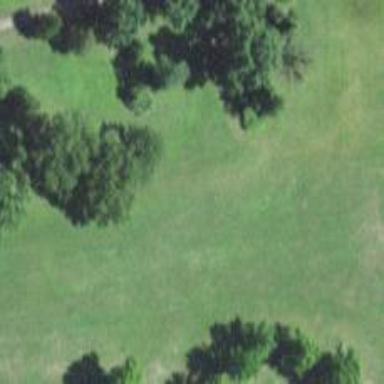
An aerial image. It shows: Grassy area used as driving range for golf.